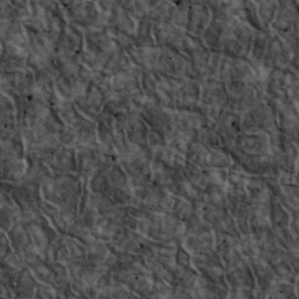
Label: non_frost